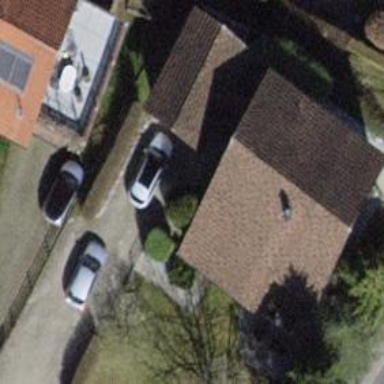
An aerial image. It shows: Gabled roof garage.